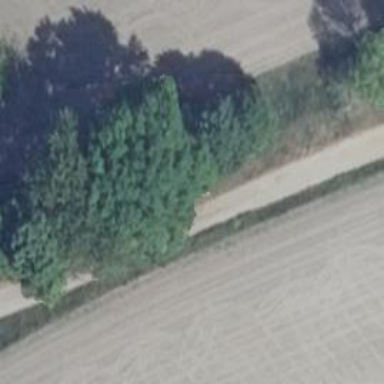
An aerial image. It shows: Gravel track with grade3 tracktype.